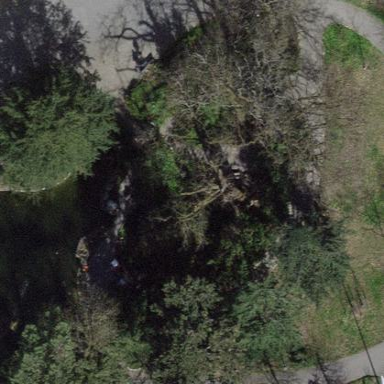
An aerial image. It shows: Park.